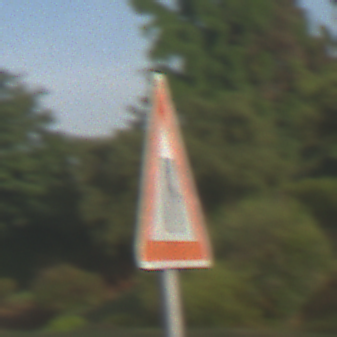
Verkehrszeichen: EinseitigVerengteFahrbahnRechts
Umgebung: Outdoor, Suburban
Tageszeit: SunriseSunset
Wetter: PartlyCloudy
Licht: Natural
Jahreszeit: NotSpecified
Kontrast: HighContrast